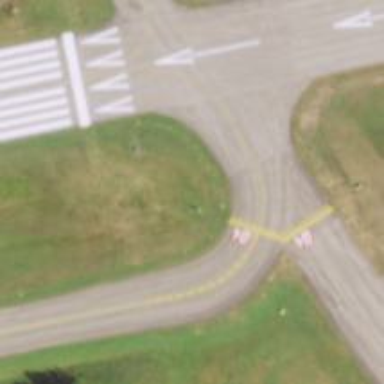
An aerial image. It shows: Asphalt taxiway in the airport.